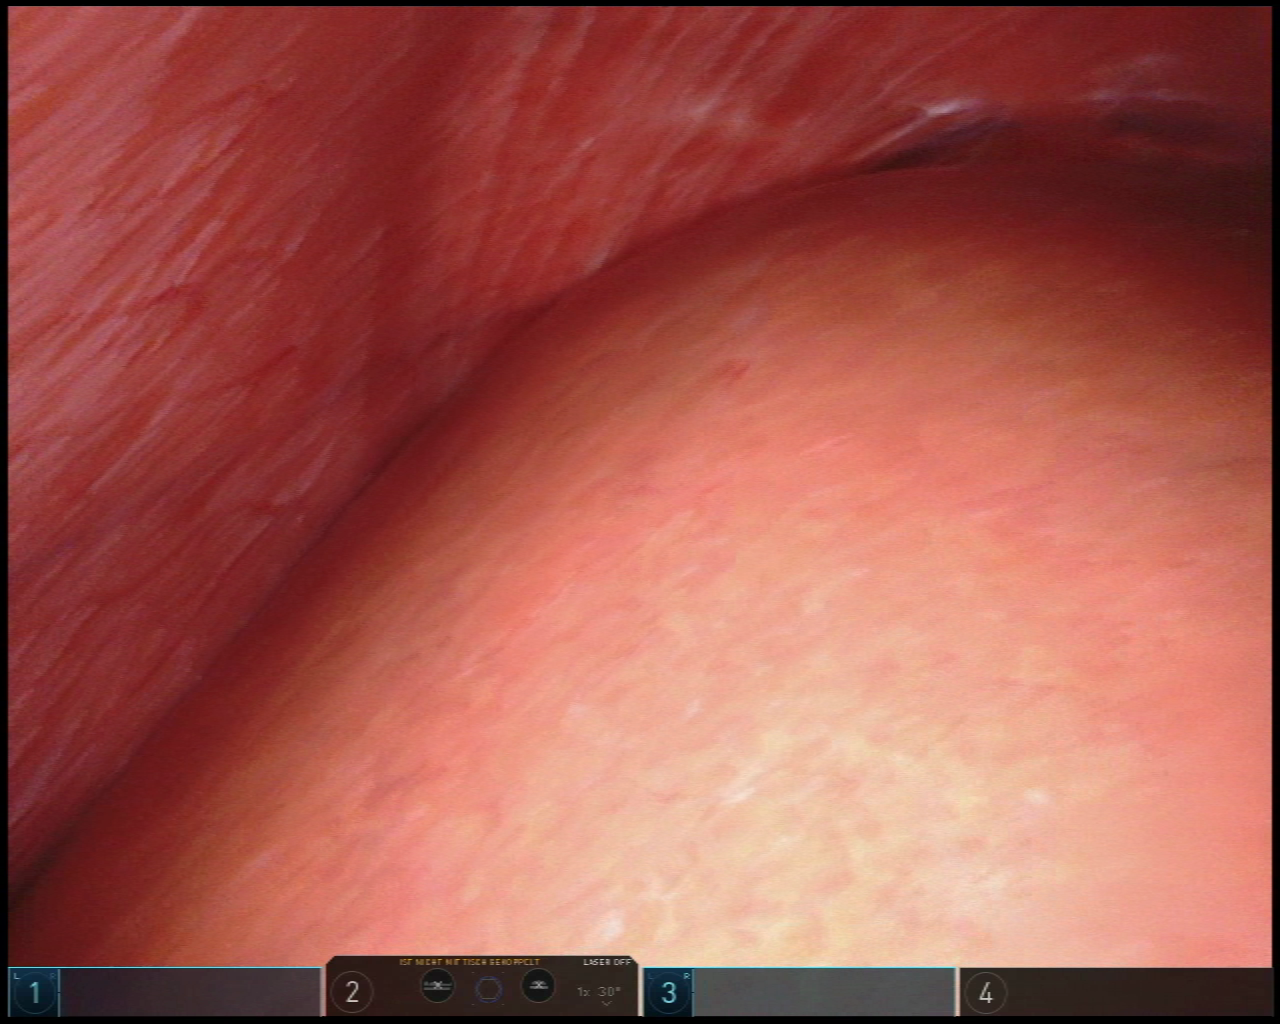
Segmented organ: liver
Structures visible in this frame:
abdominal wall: yes
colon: no
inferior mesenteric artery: no
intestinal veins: no
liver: yes
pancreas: no
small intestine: no
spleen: no
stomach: no
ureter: no
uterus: no
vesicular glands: no